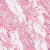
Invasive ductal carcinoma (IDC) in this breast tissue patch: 0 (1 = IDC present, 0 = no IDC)